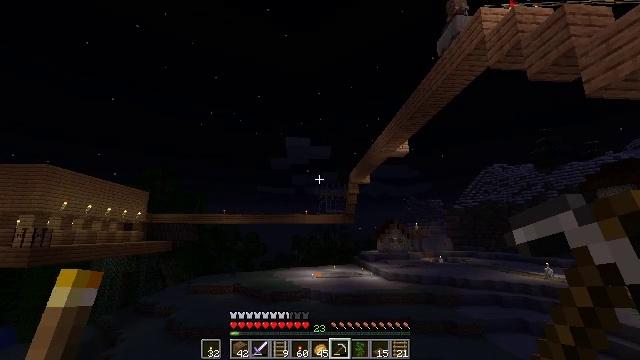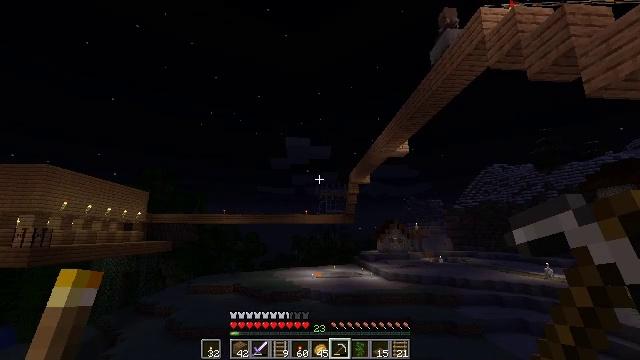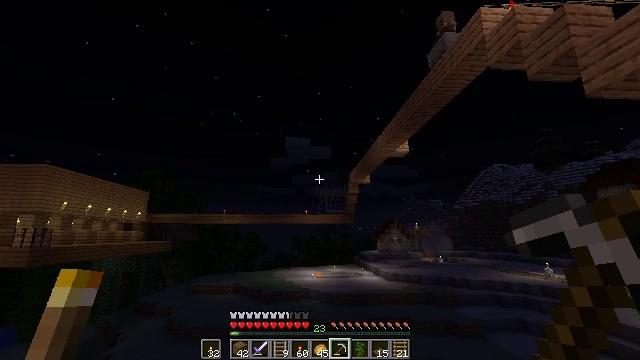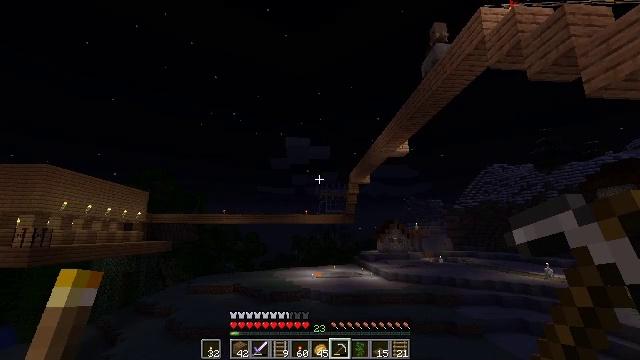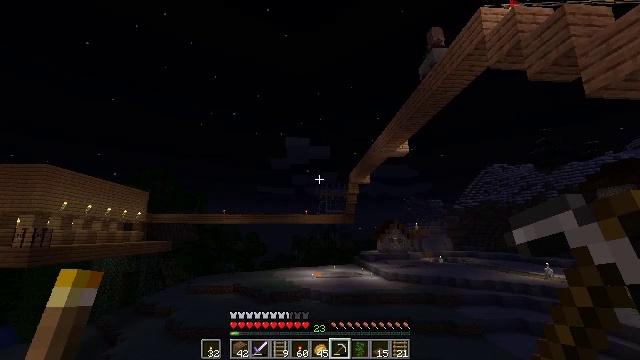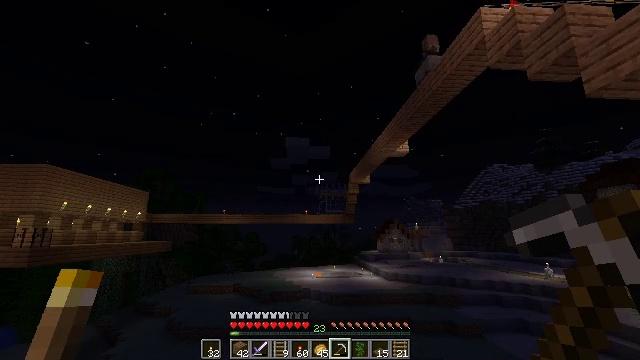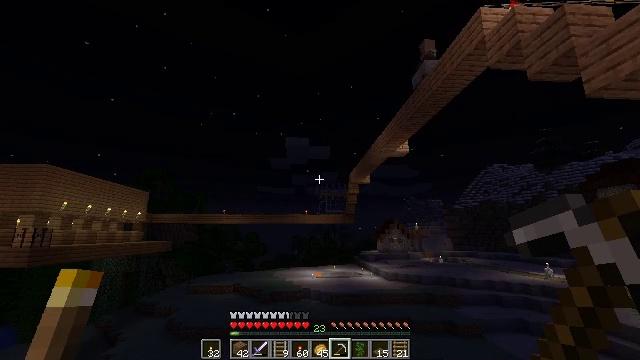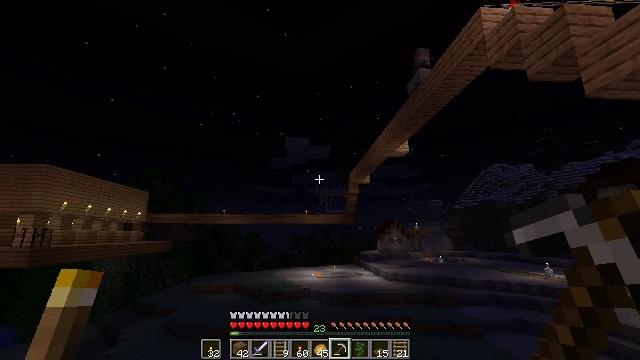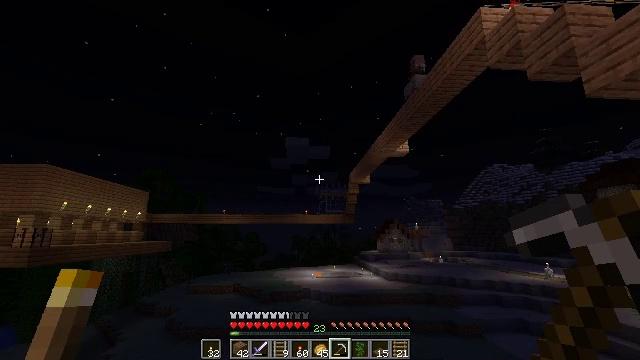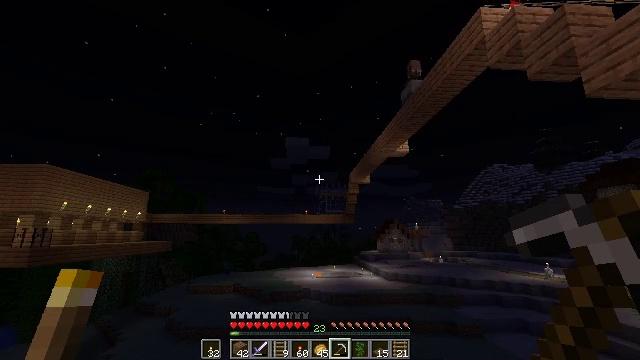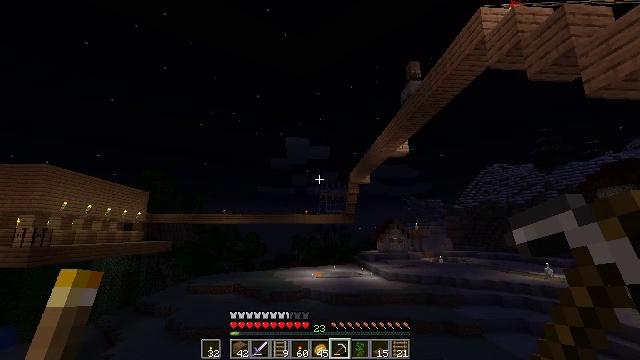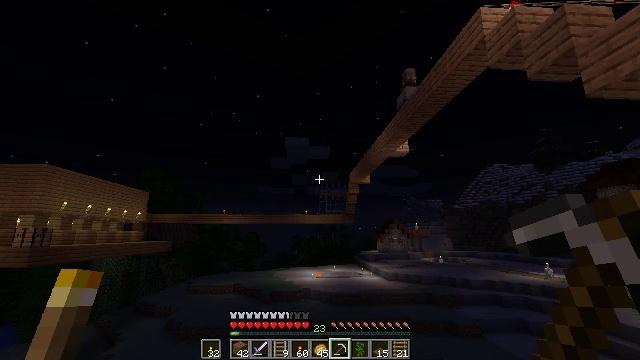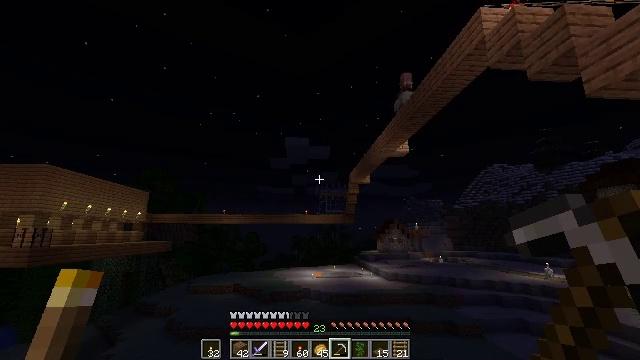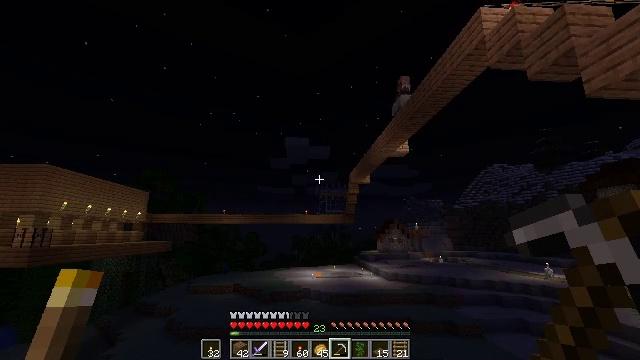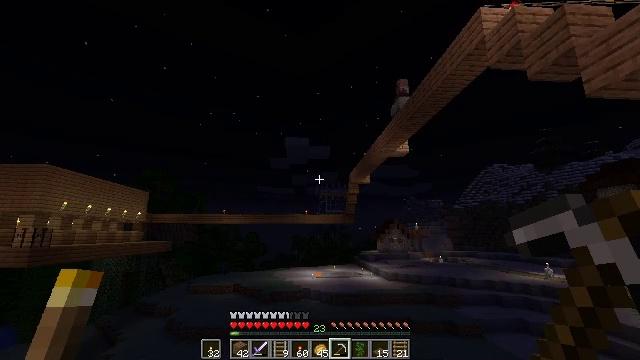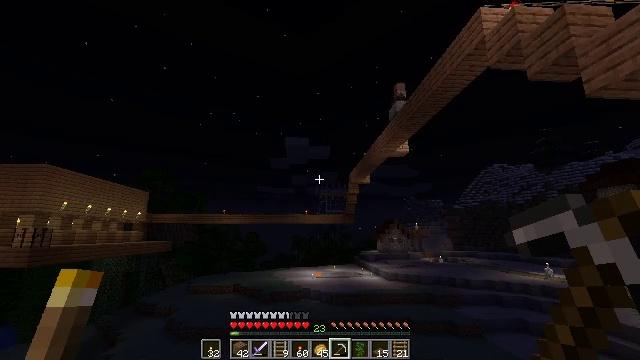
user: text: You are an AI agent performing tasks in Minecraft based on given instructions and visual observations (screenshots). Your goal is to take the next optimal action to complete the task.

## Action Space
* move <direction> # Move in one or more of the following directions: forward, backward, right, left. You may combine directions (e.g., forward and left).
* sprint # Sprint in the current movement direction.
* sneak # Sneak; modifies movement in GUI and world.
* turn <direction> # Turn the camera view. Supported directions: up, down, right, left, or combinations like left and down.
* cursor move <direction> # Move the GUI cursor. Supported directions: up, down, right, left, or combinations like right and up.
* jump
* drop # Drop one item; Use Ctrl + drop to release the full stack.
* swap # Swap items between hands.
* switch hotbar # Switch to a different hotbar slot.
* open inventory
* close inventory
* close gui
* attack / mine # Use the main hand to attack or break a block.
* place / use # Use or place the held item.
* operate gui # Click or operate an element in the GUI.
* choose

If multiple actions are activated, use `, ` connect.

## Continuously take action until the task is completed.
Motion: motion action
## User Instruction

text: Attack the spruce planks to recycle them.
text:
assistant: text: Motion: no_op
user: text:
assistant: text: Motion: no_op
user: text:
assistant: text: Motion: no_op
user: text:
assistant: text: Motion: no_op
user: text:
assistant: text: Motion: no_op
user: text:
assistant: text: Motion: no_op
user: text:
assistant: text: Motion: no_op
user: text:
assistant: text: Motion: no_op
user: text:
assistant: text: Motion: no_op
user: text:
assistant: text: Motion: no_op
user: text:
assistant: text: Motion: no_op
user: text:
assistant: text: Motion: no_op
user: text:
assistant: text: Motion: no_op
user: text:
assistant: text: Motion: no_op
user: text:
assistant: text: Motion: no_op
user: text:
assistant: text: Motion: no_op
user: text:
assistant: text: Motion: no_op
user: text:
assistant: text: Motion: no_op
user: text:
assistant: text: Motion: no_op
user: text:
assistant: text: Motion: turn left and down
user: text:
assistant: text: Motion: turn left and down
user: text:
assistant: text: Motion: no_op
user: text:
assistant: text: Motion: no_op
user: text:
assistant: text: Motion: no_op
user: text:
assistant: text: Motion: no_op
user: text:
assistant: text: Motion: no_op
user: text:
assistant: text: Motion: no_op
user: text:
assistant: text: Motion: no_op
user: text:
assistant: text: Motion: no_op
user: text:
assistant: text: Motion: no_op